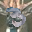
Label: 3